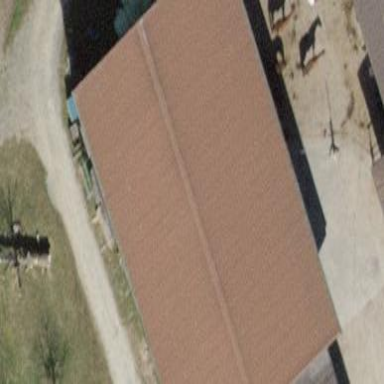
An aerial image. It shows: Farm auxiliary building.